Field crop: tomato
Growth stage: 1
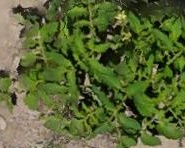
Species: tomato